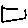
Label: square